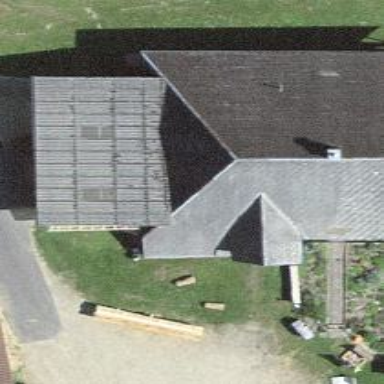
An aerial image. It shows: Farm.